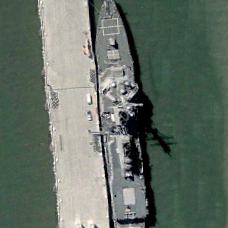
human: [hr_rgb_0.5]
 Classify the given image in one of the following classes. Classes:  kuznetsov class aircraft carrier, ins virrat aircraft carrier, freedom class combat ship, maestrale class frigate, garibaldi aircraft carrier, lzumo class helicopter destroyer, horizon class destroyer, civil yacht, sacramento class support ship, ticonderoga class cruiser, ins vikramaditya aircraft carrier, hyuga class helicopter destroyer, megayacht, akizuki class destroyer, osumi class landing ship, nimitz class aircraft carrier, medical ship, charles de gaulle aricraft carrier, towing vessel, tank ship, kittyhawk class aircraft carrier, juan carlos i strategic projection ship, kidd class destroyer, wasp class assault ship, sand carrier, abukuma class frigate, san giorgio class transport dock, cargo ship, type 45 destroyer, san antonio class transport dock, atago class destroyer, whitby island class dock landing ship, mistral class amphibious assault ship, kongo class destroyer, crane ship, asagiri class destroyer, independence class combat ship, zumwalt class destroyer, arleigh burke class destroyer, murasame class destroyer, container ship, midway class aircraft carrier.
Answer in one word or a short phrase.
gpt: Arleigh Burke class destroyer